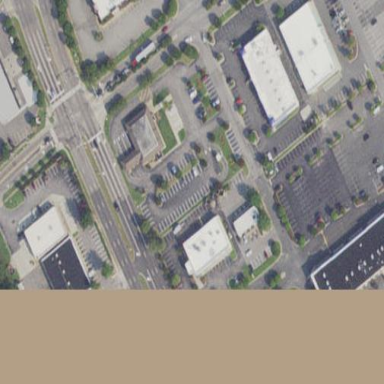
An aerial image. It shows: Parking area with asphalt surface.